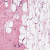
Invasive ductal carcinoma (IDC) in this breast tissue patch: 0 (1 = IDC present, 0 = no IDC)